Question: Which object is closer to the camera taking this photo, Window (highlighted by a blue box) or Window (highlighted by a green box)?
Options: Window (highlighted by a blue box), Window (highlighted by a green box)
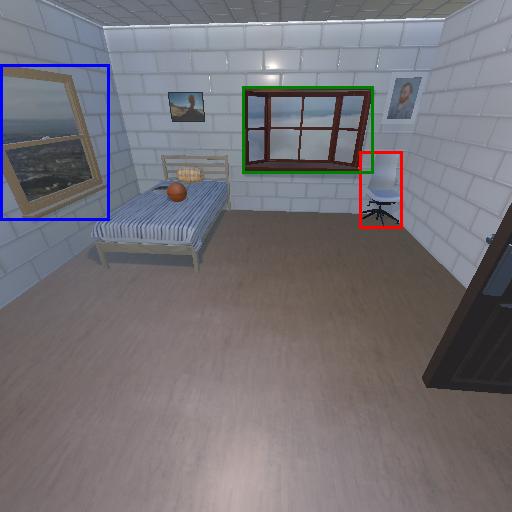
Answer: Window (highlighted by a blue box)